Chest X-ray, PA view. Patient: 64 years old, sex F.
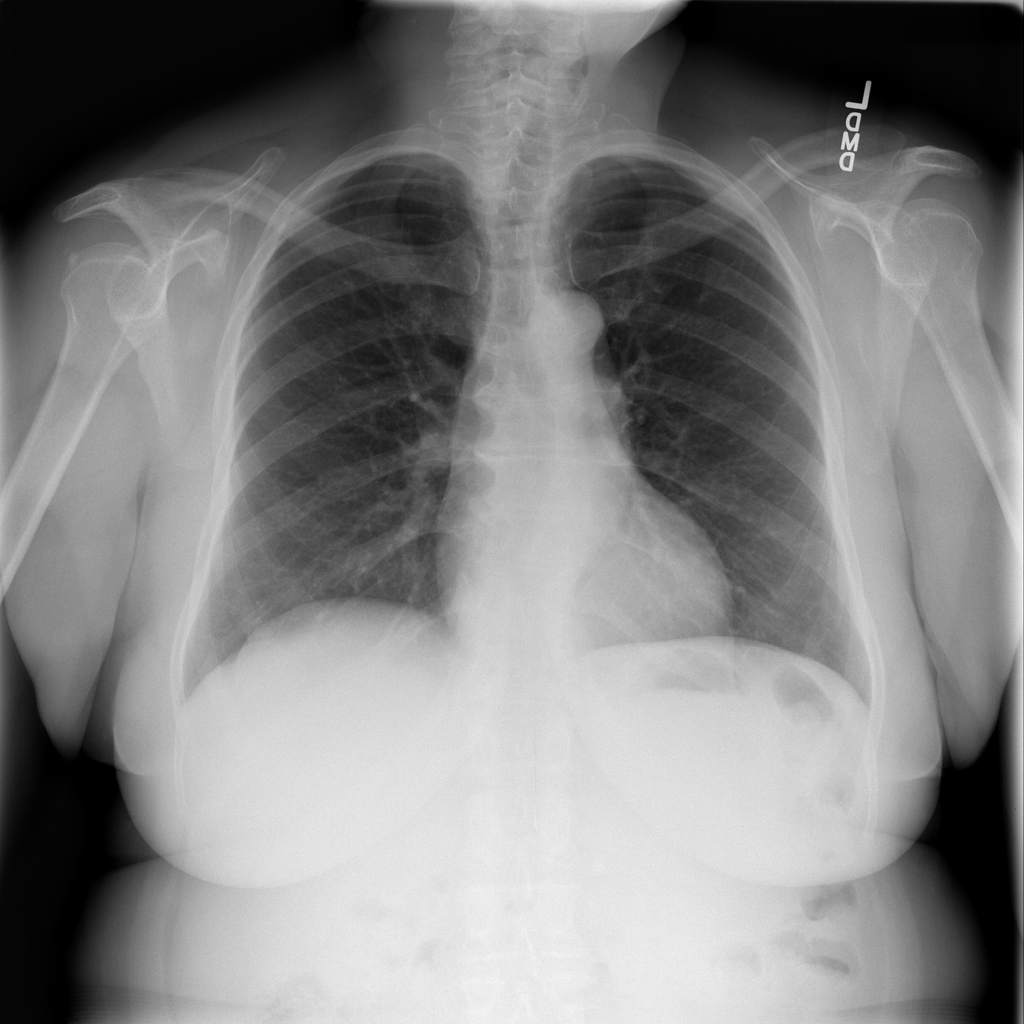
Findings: No Finding